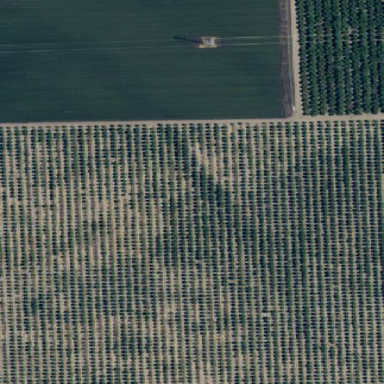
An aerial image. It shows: Almond orchard with rows of almond trees.